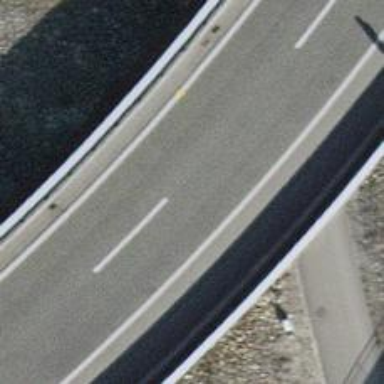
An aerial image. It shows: Bridge on motorway link.